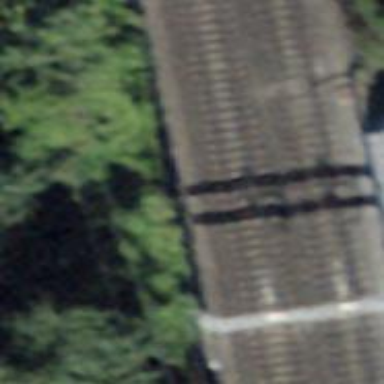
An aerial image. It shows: Railway track with contact lines for electrification.